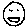
Label: smiley face